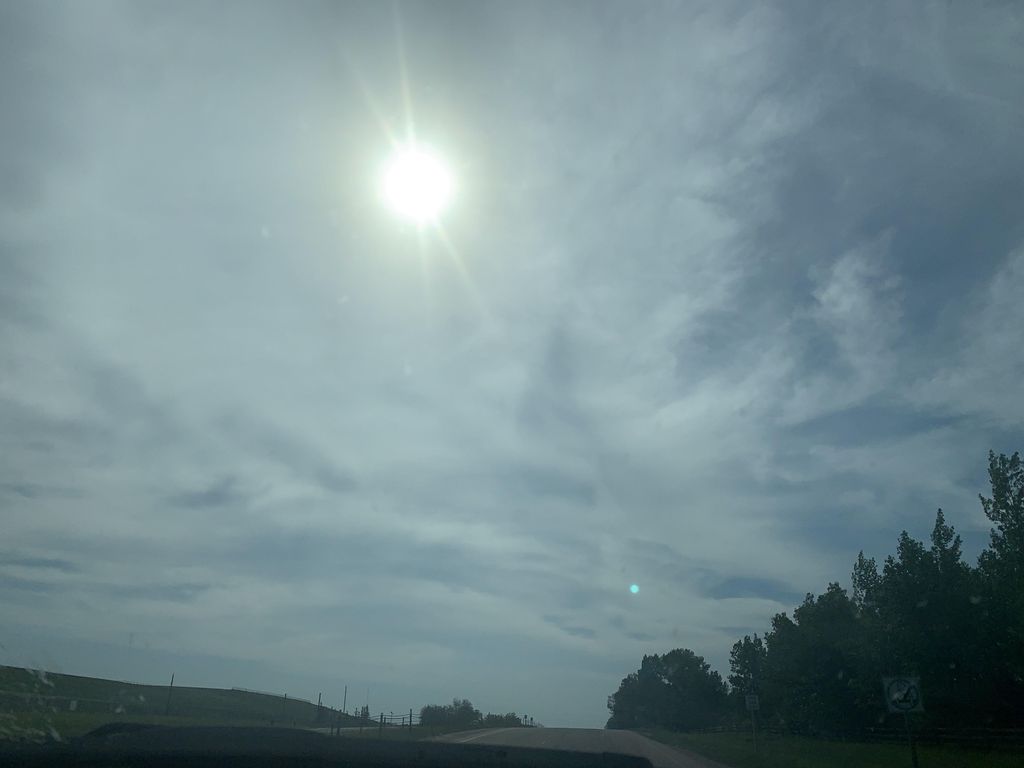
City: edmonton